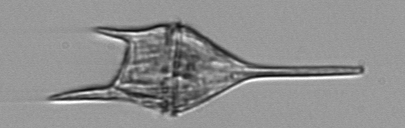
Label: Tripos_lineatus